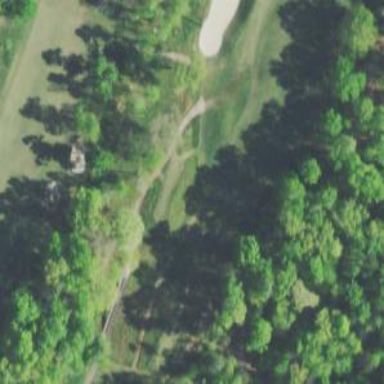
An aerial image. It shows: Service road used as golf cart path.